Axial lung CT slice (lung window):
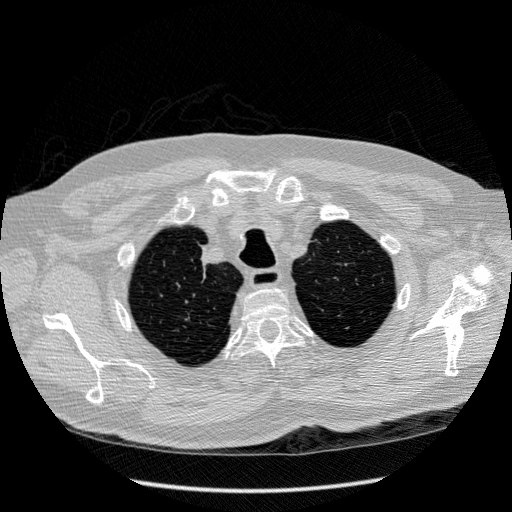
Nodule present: no